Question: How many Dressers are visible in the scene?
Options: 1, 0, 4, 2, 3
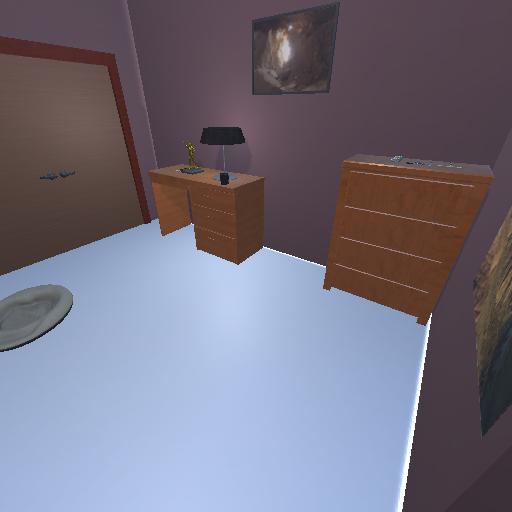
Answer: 1